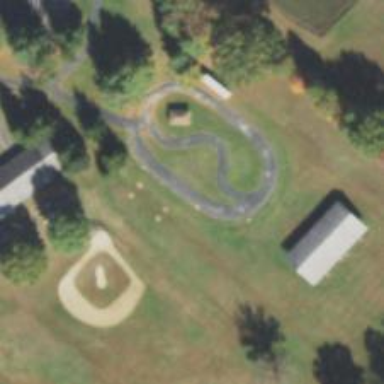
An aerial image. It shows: Asphalt raceway designated for karting.